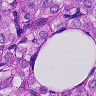
Metastatic tissue present: yes